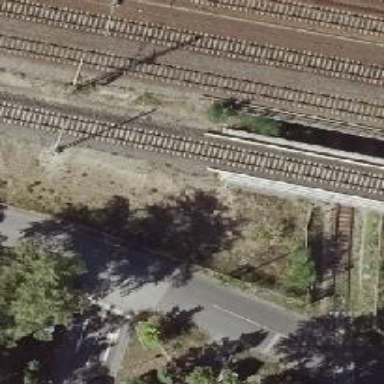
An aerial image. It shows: Railway track with contact lines for electrification.